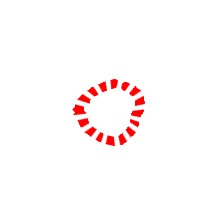
Shape: circle